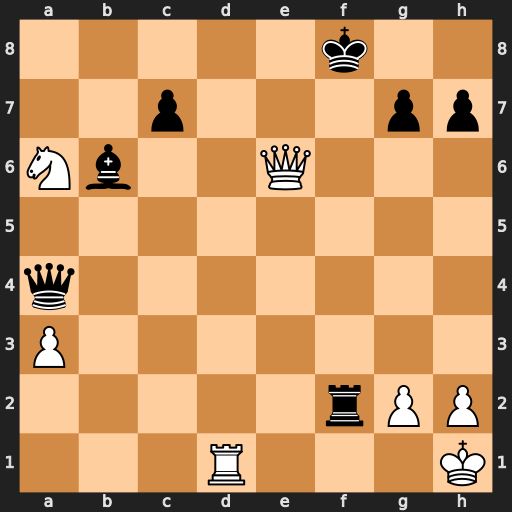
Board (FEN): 5k2/2p3pp/Nb2Q3/8/q7/P7/5rPP/3R3K
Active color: w
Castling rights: -
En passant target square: -
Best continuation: Rd8+ Qe8 Rxe8#